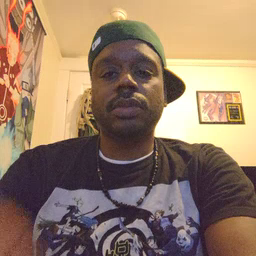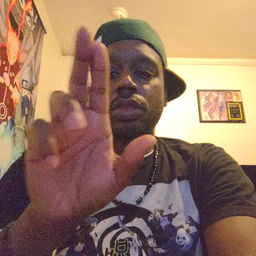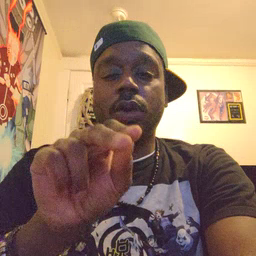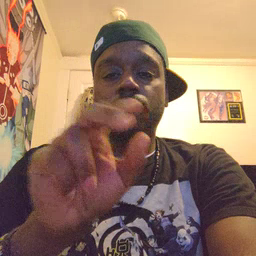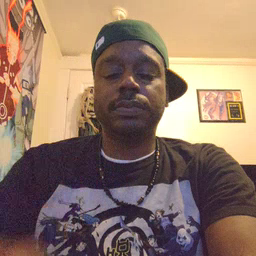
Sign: no